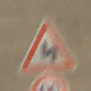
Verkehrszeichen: DoppelkurveZunaechstLinks
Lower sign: Geschwindigkeit90
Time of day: Midday
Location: Roofed (Tunnel)
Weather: NotSpecified
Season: NotSpecified
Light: Natural